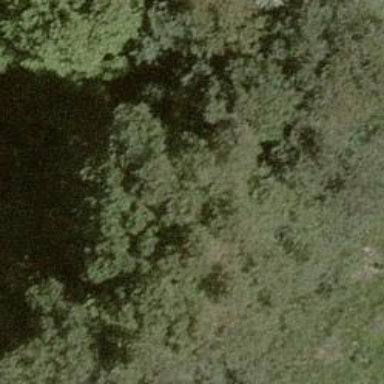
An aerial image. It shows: Forest area.